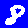
Digit: 8